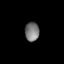
Tissue: skin
Cell type: Epithelial cells
Senescence score: 0.1591
Nuclear area (px): 271
Mean DAPI intensity: 117.97